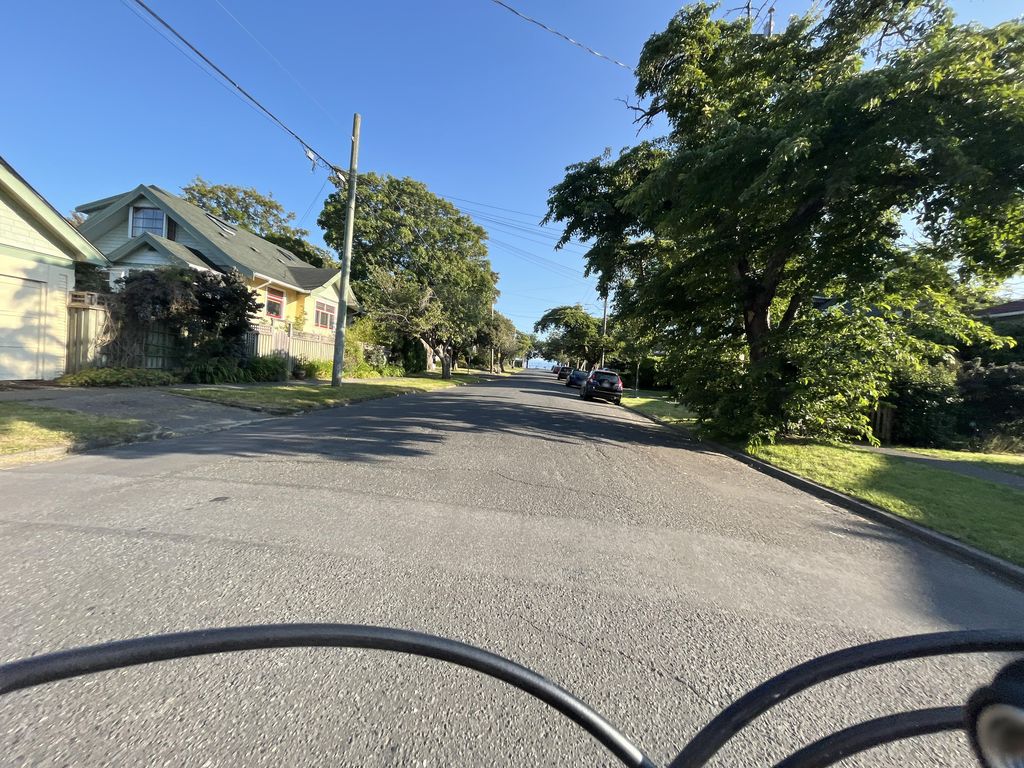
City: victoria